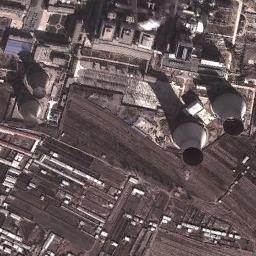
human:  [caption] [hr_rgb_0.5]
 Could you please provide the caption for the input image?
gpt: Here are three thermal power stations, two of which are emitting smoke .

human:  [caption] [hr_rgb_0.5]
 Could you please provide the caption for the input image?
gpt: The thermal power station is on the bare land next to some buildings .

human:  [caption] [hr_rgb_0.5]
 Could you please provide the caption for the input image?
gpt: There are many buildings next to the thermal power station .

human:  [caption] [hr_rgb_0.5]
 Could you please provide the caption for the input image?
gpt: There are neatly planned plants and equipment in the thermal power station, and there are four cooling towers and two are steaming .

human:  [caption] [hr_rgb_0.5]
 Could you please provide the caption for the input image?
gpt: There are many buildings and some pipelines on the thermal power station .